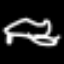
Label: frog